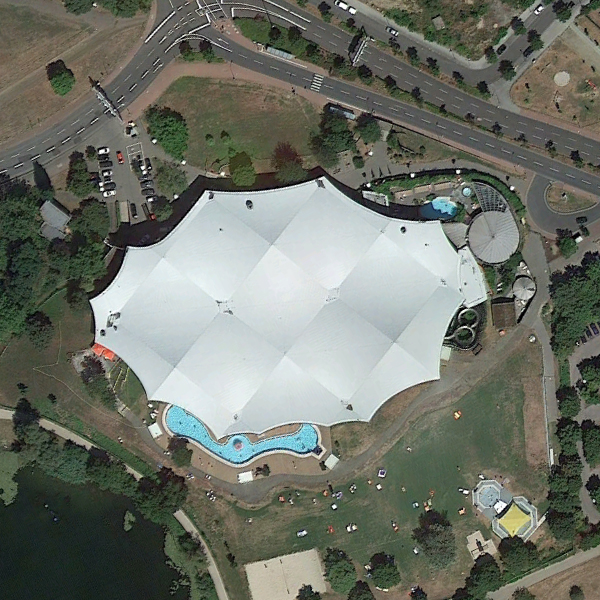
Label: Center